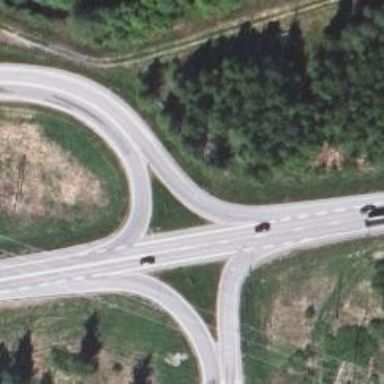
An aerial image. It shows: Trunk link highway with tertiary functional class.